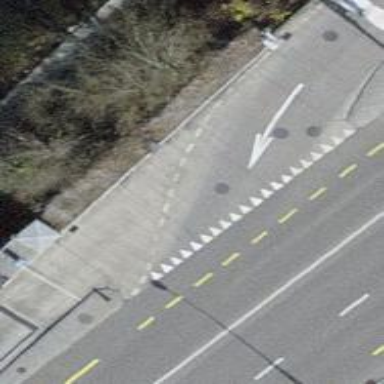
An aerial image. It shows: Primary highway with concrete surface.